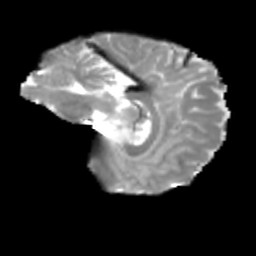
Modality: T2w
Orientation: sagittal
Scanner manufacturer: siemens
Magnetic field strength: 3 T
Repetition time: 4 s
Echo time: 0.0594 s